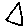
Label: triangle